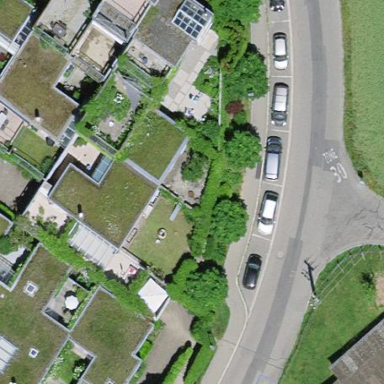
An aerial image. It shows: Residential building.